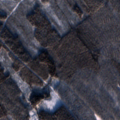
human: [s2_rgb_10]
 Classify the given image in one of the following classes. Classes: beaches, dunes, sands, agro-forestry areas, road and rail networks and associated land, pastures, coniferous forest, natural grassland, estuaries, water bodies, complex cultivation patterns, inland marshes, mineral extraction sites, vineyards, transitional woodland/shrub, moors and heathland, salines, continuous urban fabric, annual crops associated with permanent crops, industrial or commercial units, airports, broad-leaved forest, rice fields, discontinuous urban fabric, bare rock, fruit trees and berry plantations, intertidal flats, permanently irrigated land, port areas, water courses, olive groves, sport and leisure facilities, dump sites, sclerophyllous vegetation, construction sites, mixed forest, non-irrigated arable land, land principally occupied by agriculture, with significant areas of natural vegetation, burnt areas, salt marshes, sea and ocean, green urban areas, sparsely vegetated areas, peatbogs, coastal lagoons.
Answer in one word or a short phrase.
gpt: coniferous forest, mixed forest, transitional woodland/shrub